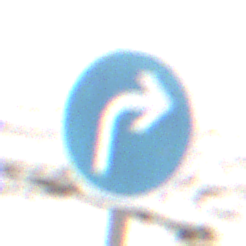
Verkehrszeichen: VorgeschriebeneFahrtrichtungRechts
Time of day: MorningAfternoon
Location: Outdoor (Nature)
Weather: Overcast
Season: Winter
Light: Natural